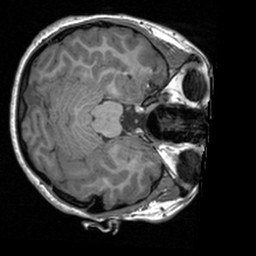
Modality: T1w
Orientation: axial
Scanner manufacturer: siemens
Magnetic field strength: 3 T
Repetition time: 1.9 s
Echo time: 0.00226 s